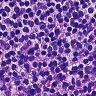
Metastatic tissue present: yes